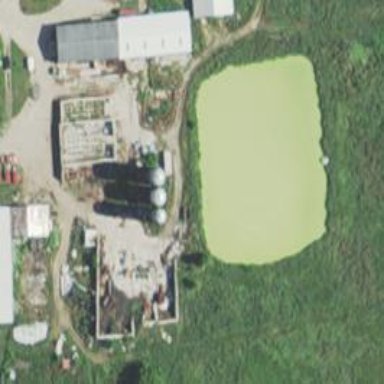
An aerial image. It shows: Silo.